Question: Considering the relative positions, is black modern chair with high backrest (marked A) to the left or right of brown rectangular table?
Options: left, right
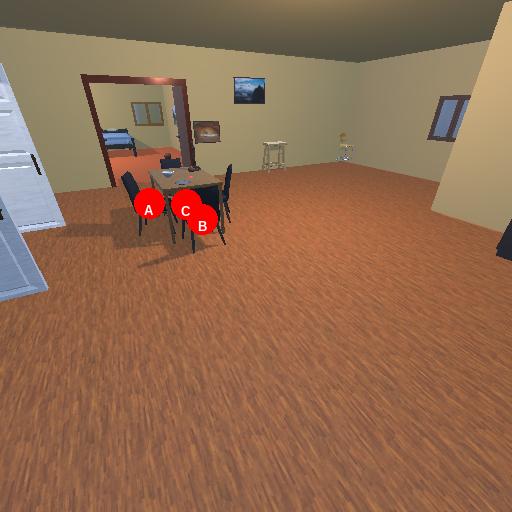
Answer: left